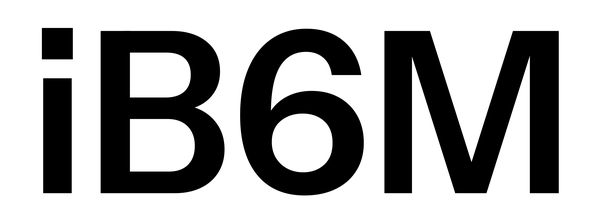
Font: InstrumentSans_SemiBold